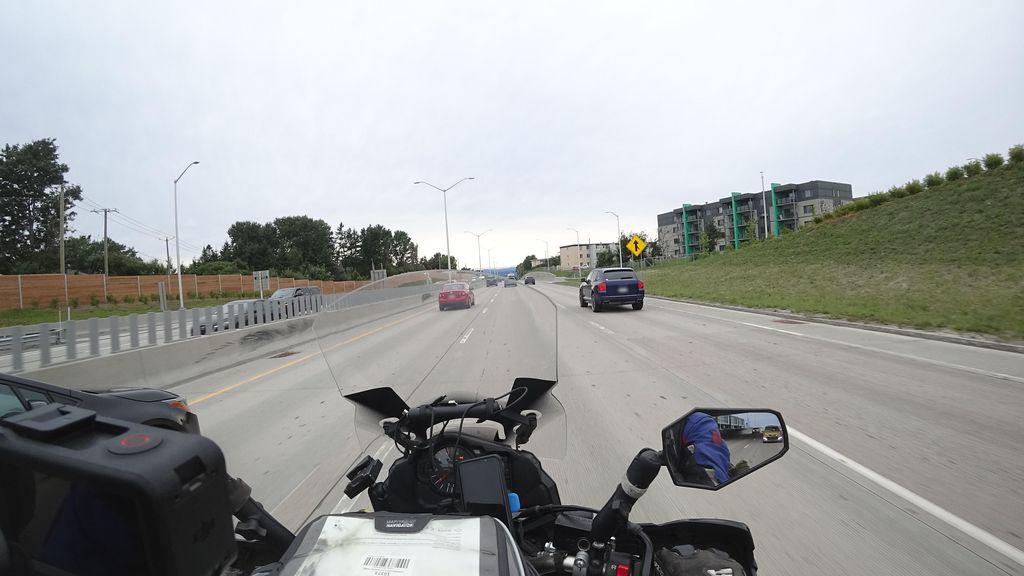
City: quebec_city